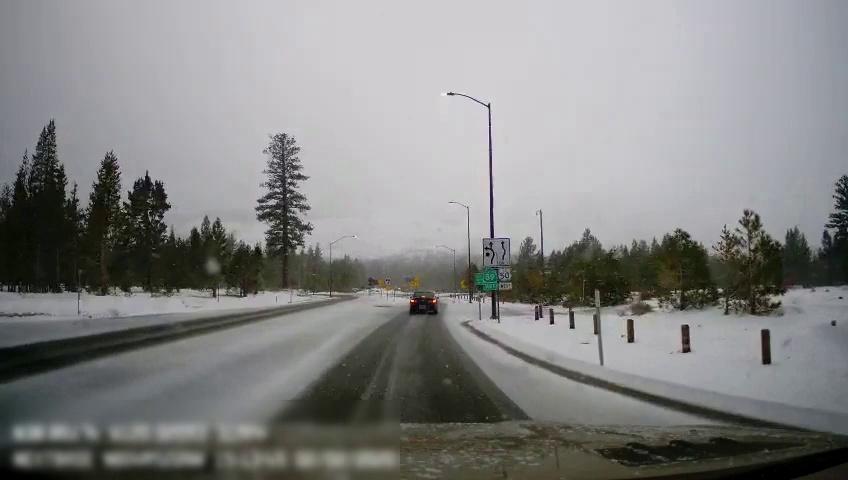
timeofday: Day
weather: Snowy
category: Drivable Space
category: Vehicles | Car
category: Traffic | Signs
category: Traffic | Signs
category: Traffic | Signs
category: Traffic | Signs
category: Traffic | Signs
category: Traffic | Signs